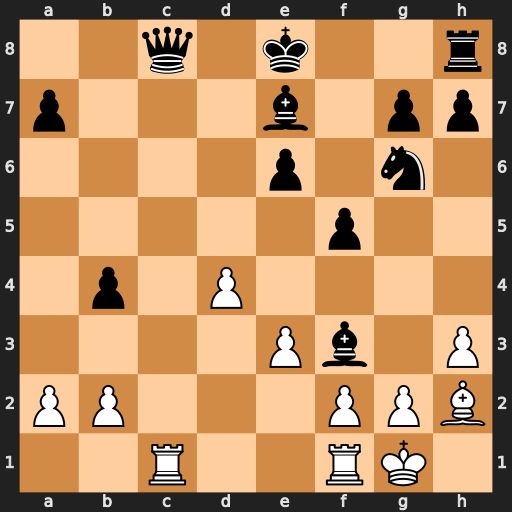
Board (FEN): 2q1k2r/p3b1pp/4p1n1/5p2/1p1P4/4Pb1P/PP3PPB/2R2RK1
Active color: w
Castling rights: k
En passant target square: -
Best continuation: Rxc8+ Kf7 Rxh8 Nxh8 gxf3